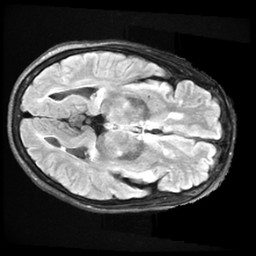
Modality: FLAIR
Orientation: axial
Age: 58
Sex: female
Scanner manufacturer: ge
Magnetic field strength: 3 T
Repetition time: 11 s
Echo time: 0.1497 s